Interaction volume radius: 5 \u00c5
Interaction volume height: 35 \u00c5
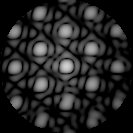
Disorder parameter: 0.07815